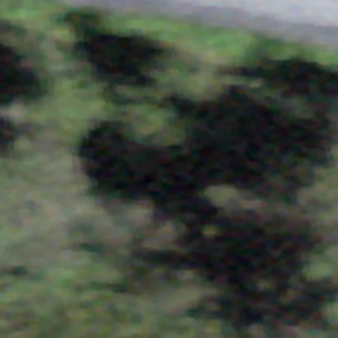
Label: other